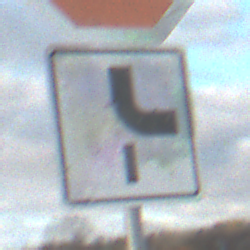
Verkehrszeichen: VerlaufVorfahrtsstrasse10
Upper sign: Stop
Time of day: SunriseSunset
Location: Outdoor (RoadRail)
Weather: PartlyCloudy
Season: NotSpecified
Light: Natural